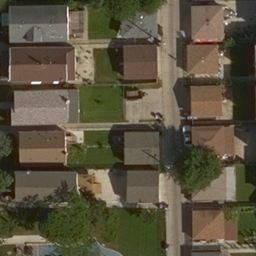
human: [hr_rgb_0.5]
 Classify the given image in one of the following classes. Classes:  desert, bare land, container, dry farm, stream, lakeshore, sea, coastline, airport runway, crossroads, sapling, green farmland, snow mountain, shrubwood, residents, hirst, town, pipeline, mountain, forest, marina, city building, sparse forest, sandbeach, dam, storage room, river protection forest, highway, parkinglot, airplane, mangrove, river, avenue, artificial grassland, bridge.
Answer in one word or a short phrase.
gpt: residents